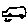
Label: car